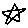
Label: star